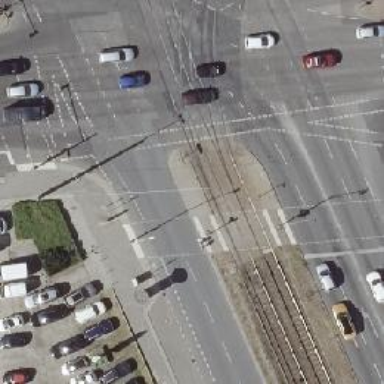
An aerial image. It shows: Tram crossing with traffic signals.